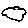
Label: cloud